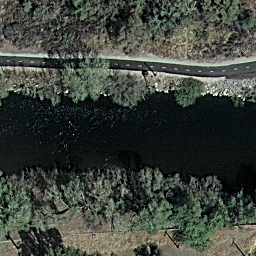
Label: river